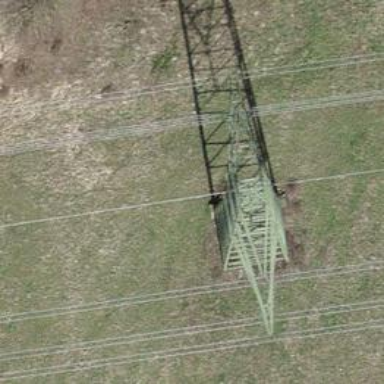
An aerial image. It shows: Towering power structure.